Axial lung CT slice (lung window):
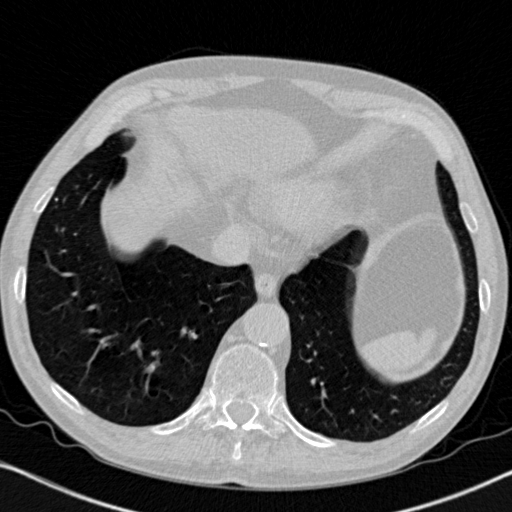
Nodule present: no